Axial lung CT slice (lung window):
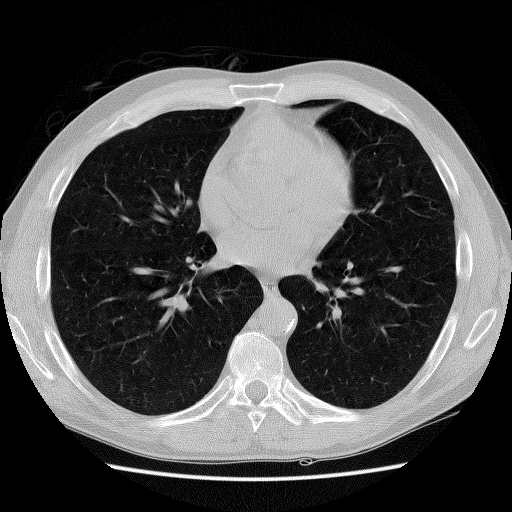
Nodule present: no